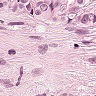
Metastatic tissue present: yes